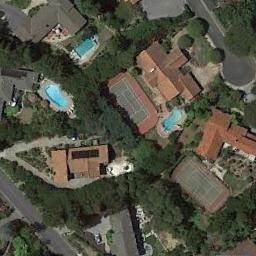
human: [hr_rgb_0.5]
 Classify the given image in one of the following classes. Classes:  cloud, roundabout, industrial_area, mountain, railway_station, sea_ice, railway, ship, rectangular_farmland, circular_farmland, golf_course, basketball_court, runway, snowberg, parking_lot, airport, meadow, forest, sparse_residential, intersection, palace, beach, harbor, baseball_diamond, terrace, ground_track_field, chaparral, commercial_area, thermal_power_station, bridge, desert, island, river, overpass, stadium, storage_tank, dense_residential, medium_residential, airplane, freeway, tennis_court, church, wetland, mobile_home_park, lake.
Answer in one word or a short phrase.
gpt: tennis_court